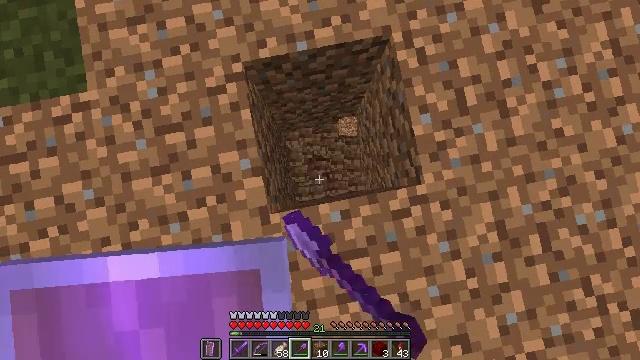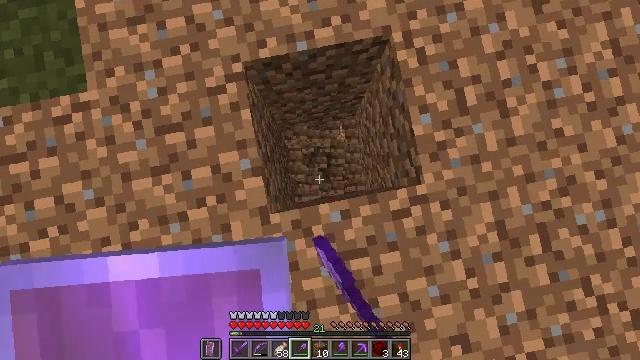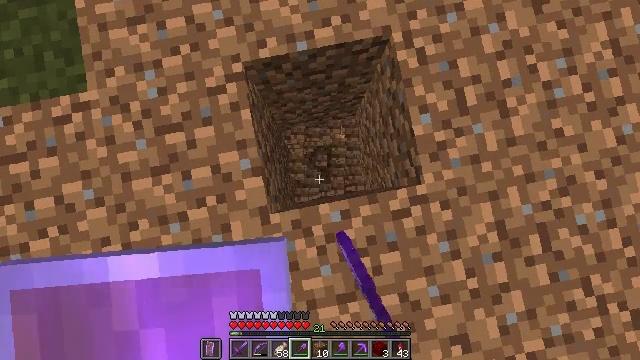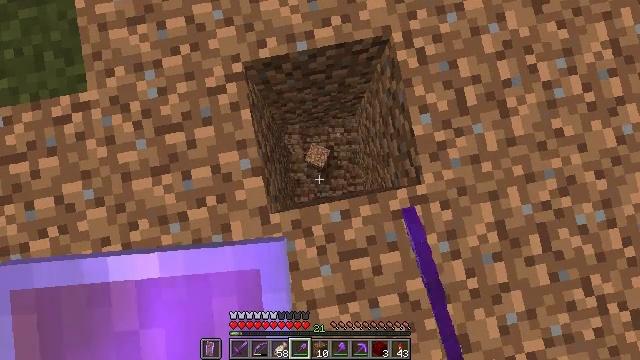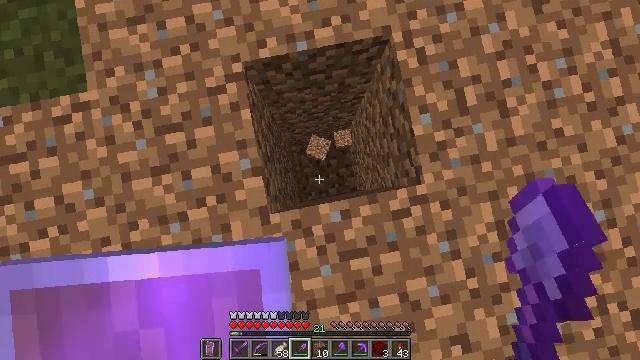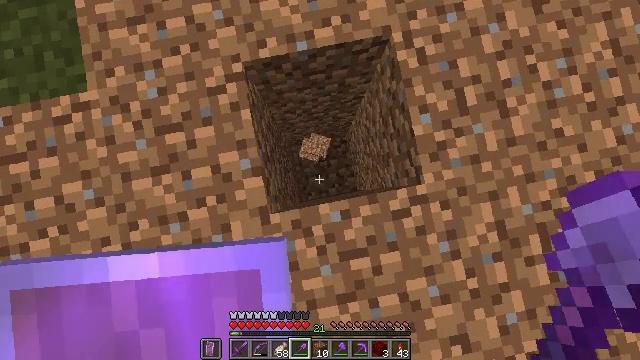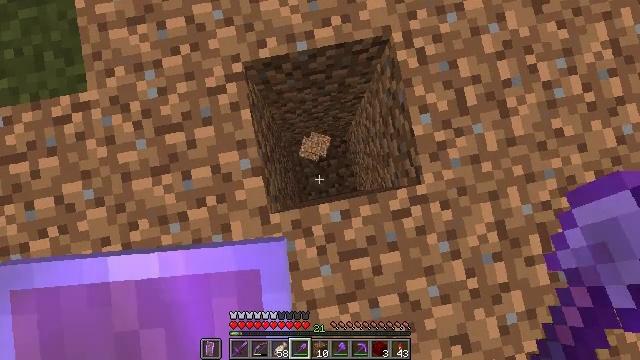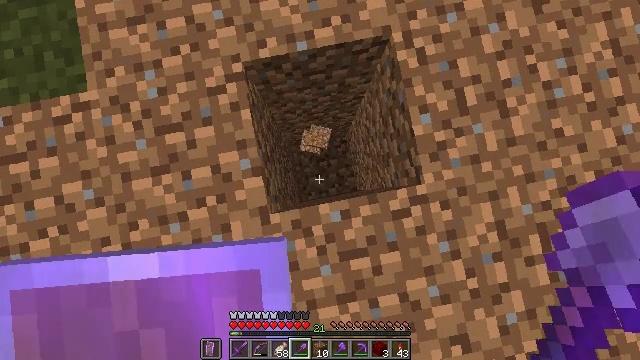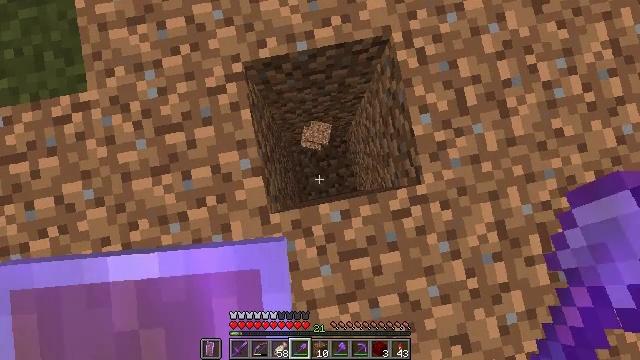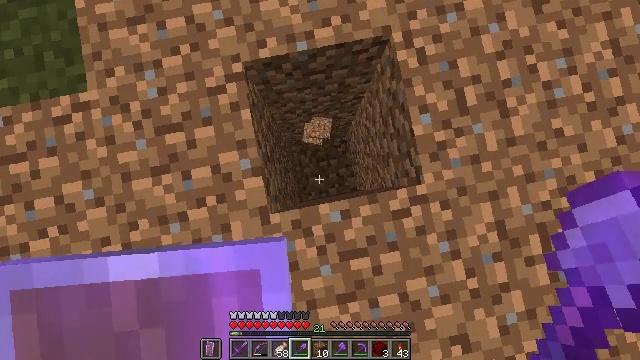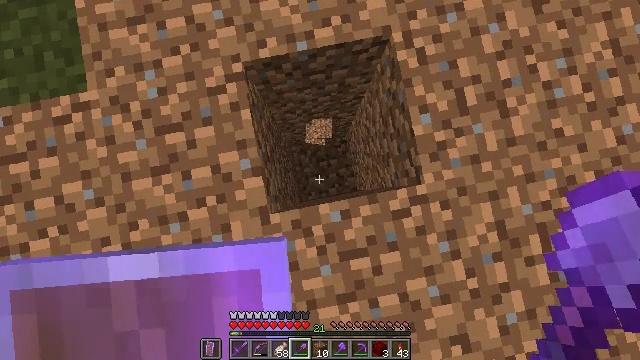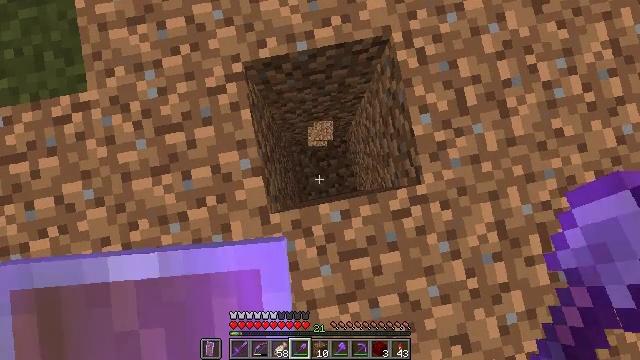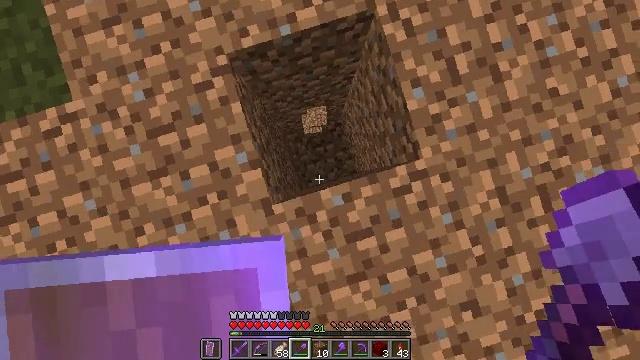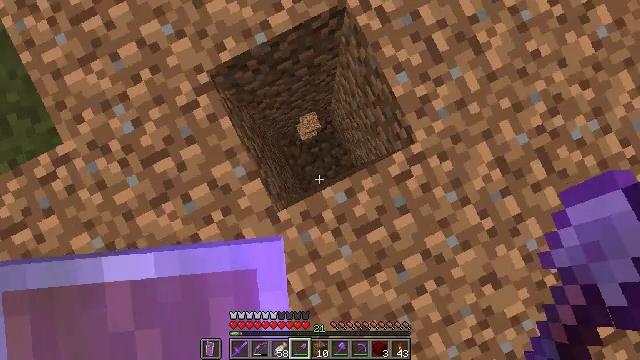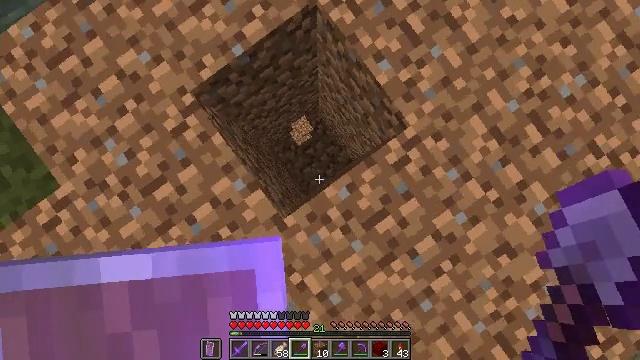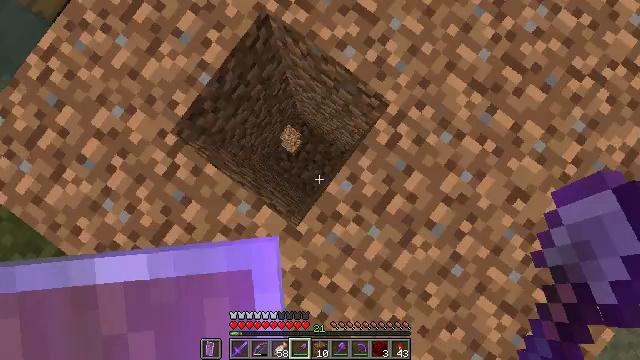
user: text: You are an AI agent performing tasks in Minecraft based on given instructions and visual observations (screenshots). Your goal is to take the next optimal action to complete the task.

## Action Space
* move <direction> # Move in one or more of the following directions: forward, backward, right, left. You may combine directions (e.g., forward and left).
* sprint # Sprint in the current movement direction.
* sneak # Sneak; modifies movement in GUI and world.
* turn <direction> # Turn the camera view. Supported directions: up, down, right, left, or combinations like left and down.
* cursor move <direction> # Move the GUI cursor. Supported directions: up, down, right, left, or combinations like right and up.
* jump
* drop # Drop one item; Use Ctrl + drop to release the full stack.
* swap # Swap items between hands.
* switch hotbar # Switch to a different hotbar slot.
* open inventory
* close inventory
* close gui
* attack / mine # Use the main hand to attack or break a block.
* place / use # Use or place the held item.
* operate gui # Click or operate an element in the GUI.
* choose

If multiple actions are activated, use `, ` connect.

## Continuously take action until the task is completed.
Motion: motion action
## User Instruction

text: Attack the ground to gather dirt.
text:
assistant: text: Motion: no_op
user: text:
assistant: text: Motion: no_op
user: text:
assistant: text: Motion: no_op
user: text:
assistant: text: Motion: no_op
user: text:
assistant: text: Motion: no_op
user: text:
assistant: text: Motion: no_op
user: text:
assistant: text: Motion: no_op
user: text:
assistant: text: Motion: no_op
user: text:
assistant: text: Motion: no_op
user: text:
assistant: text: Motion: no_op
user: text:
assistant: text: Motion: no_op
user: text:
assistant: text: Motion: turn right and down
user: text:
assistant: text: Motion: turn right and down
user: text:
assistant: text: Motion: turn right and down
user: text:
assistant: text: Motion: turn right and down
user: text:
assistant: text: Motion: turn right and down
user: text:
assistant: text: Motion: turn right
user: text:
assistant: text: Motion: turn right
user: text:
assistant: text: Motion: turn right and up
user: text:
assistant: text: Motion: turn right and up
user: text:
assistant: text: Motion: turn right
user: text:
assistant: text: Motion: turn right
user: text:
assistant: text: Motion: turn right
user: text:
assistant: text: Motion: turn right and down
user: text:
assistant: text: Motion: turn right and down
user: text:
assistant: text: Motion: turn right and down
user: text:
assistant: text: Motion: no_op
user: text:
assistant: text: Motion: no_op
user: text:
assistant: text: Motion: no_op
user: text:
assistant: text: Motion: no_op